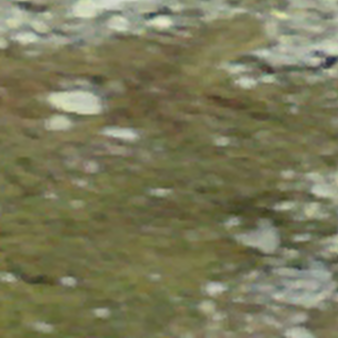
Label: other